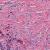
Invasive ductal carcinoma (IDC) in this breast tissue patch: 1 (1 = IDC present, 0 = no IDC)